四年级 · 立体几何学
$\square$ 从 ( ) 面看到的图形是
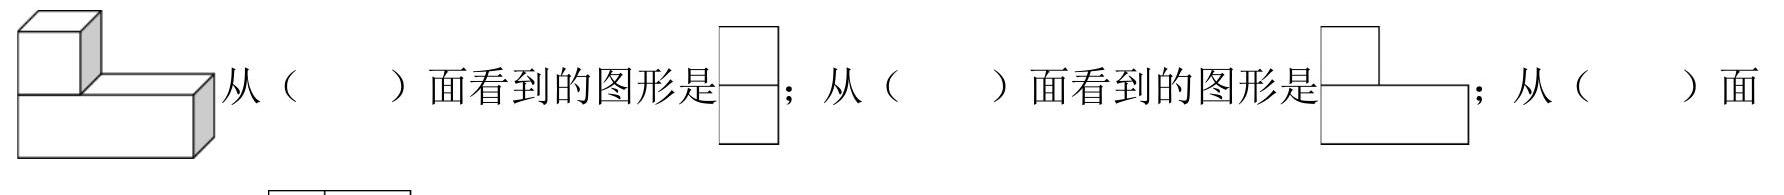
答案: 上